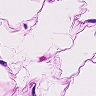
Metastatic tissue present: no